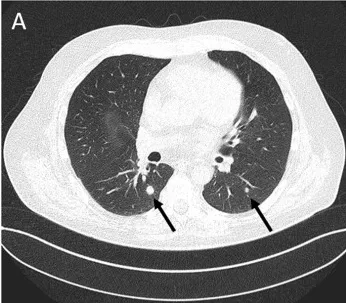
Computed tomography (CT), chest. Disseminated atypical pulmonary infiltrates (day +145 after alloHSCT).
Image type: radiology (ct)